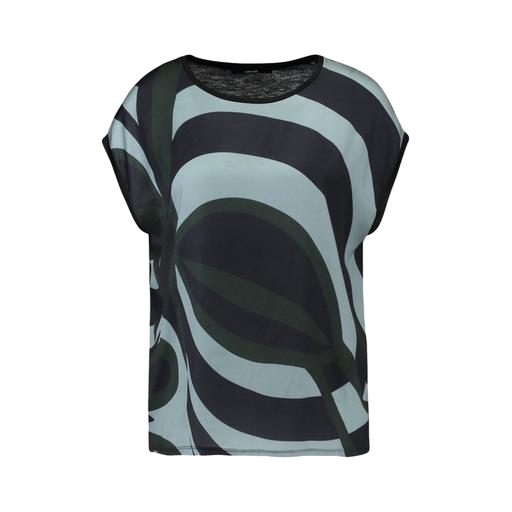
blue printed contrast t-shirt only macy, black geo-print t-shirt only macy, blue plus size printed t-shirt only macy, white background